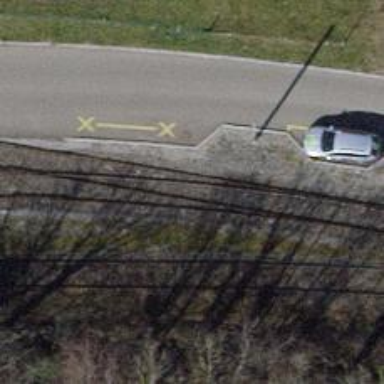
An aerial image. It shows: Railway switch.